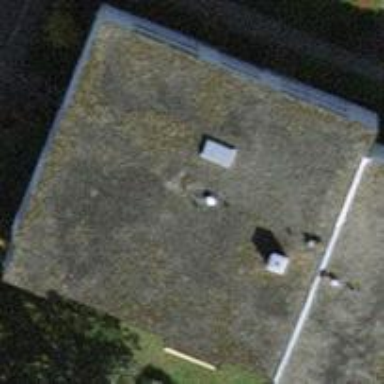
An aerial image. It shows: Flat-roofed building.